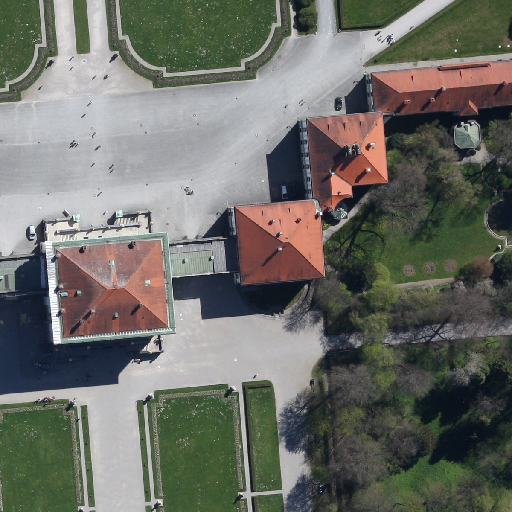
Referring expression: road